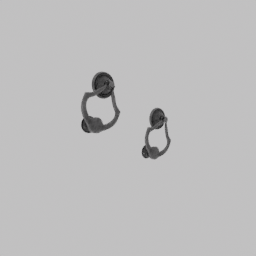
Label: mechanical